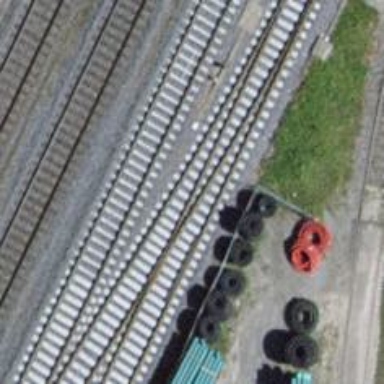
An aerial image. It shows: Railway siding with one electrified track and contact line for powering the train.